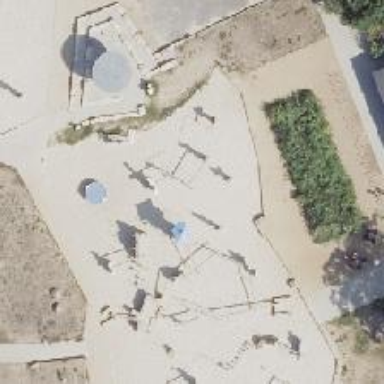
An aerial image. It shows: Playground featuring balance activity.